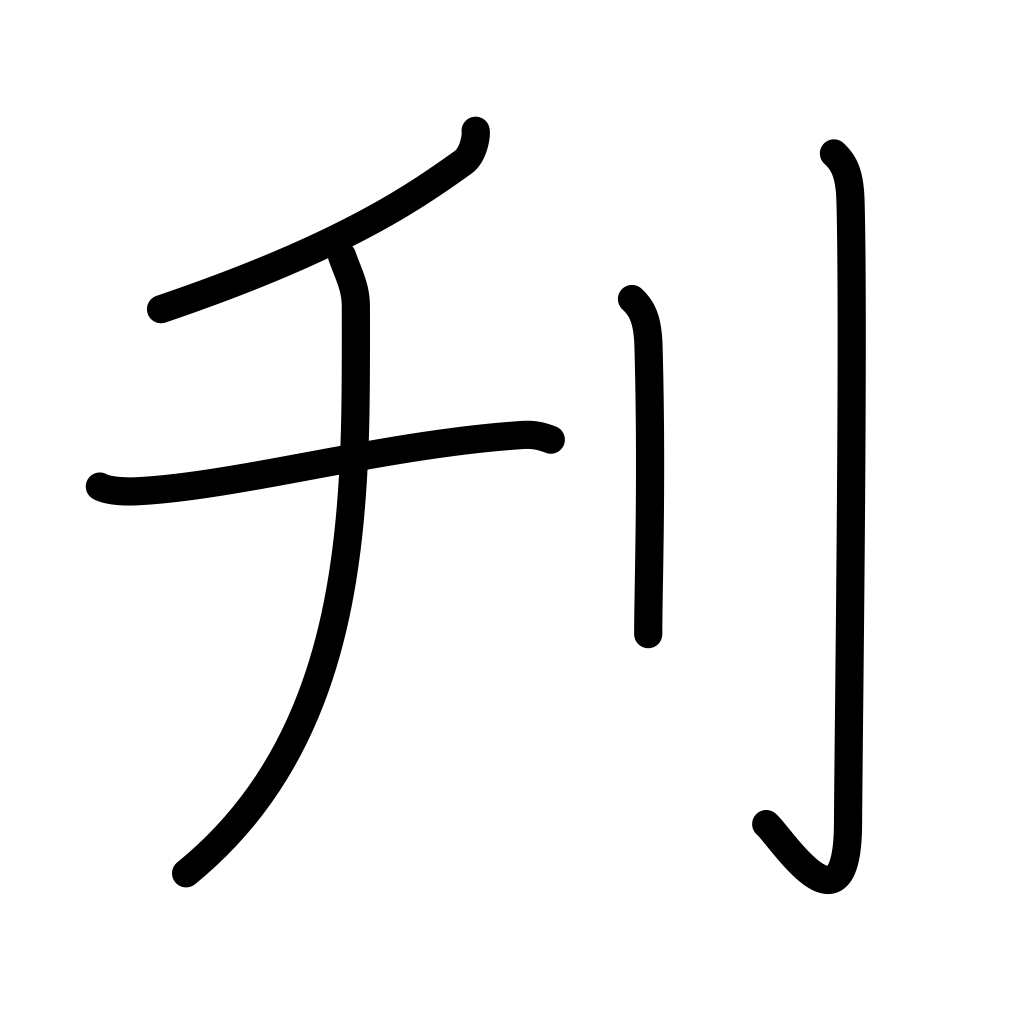
Meaning: cut, whittle